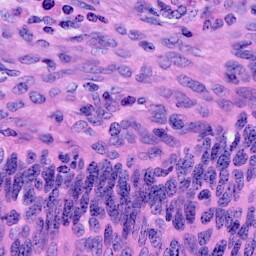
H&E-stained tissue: Cervix